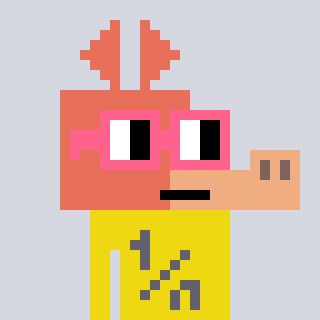
a pixel art character with square pink glasses, a aardvark-shaped head and a yellow-colored body on a cool background